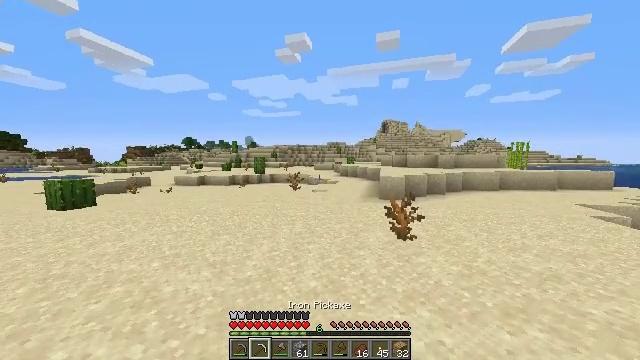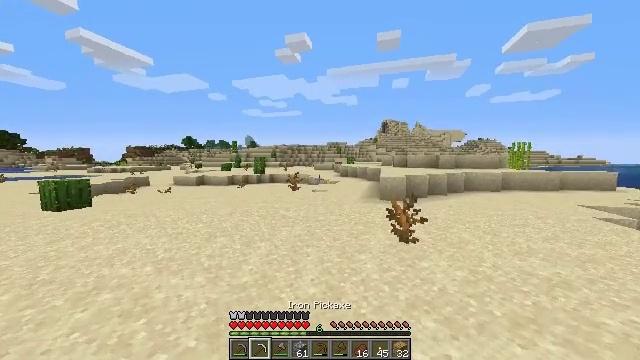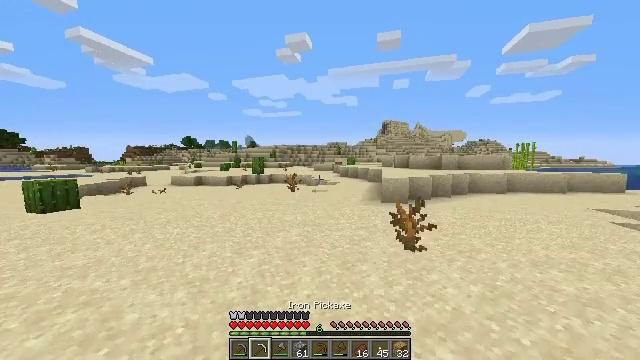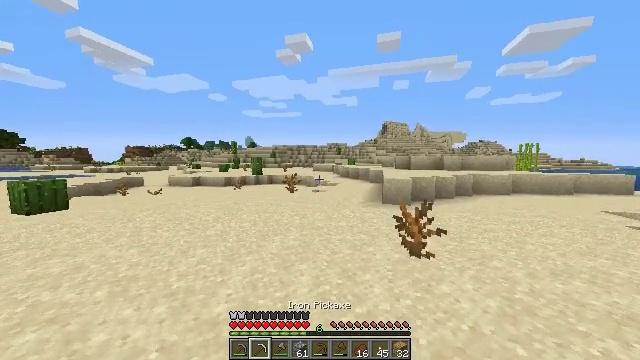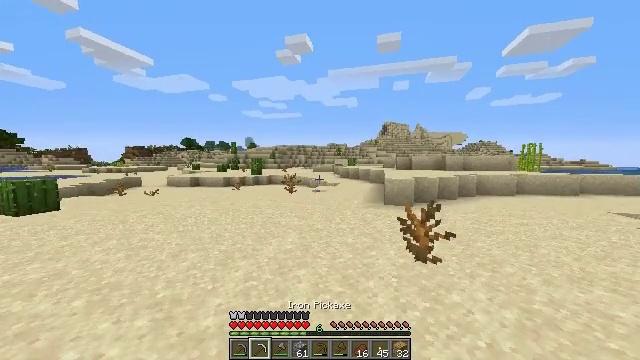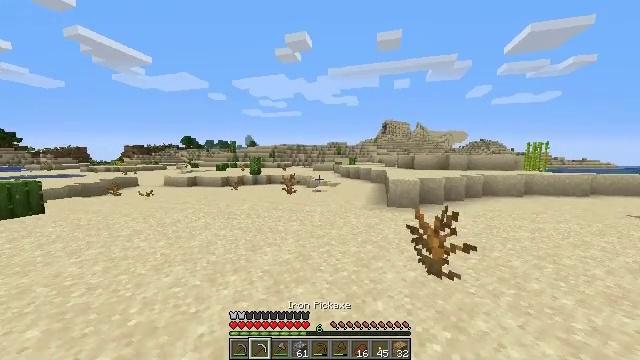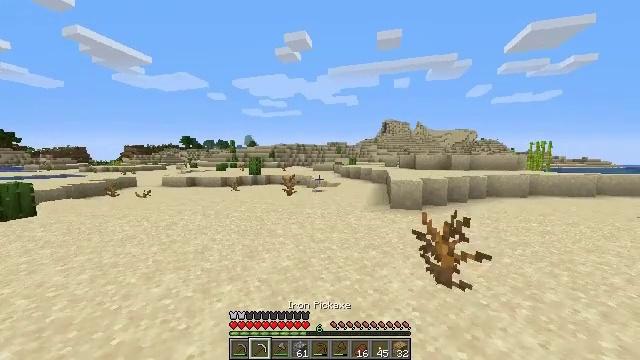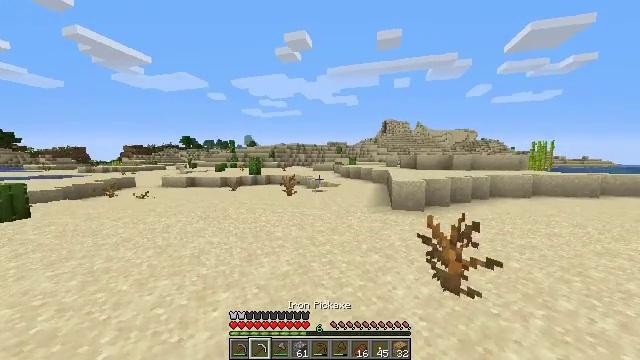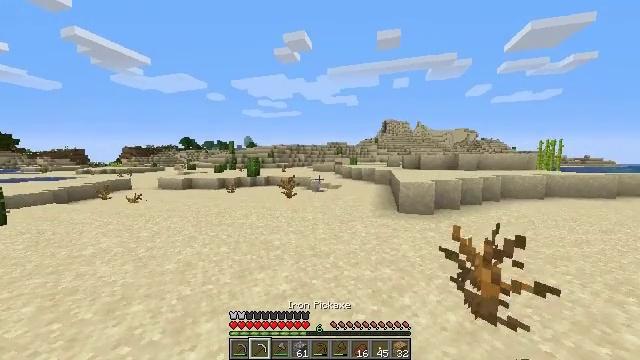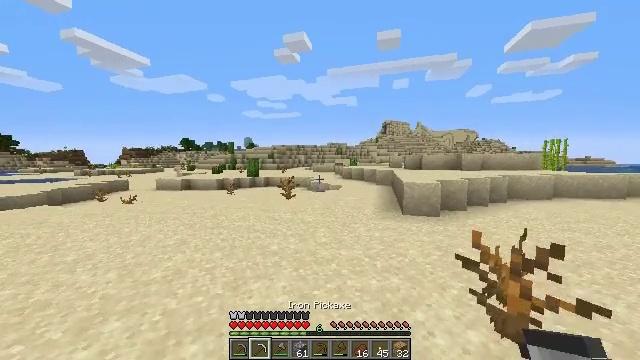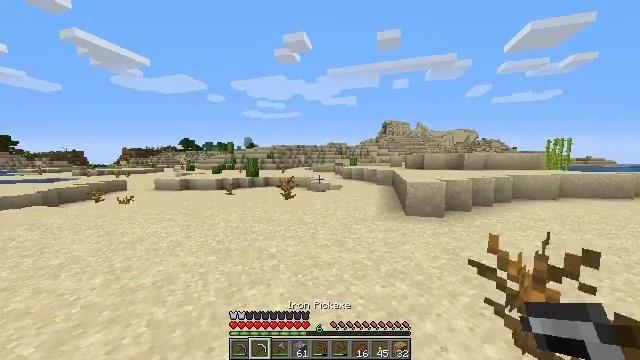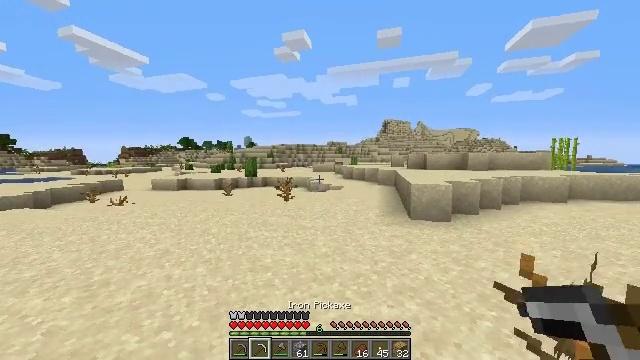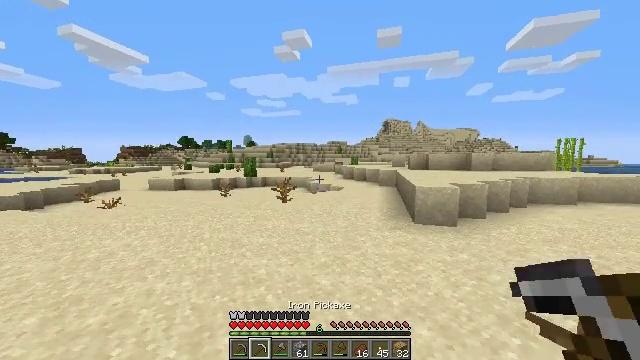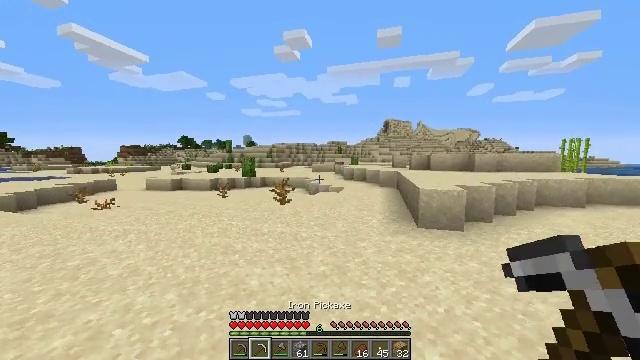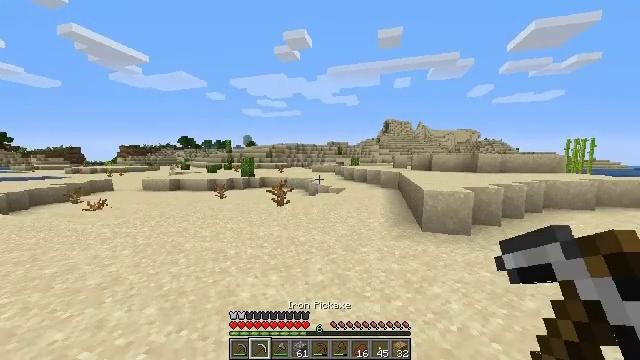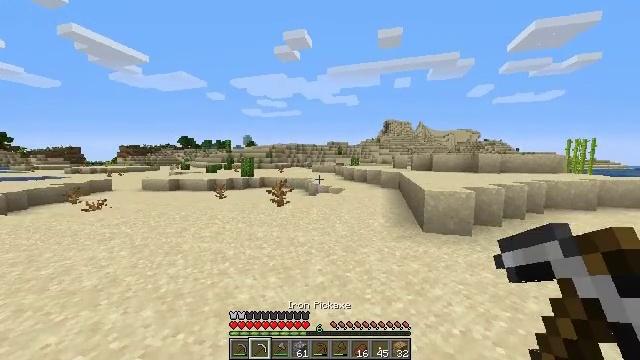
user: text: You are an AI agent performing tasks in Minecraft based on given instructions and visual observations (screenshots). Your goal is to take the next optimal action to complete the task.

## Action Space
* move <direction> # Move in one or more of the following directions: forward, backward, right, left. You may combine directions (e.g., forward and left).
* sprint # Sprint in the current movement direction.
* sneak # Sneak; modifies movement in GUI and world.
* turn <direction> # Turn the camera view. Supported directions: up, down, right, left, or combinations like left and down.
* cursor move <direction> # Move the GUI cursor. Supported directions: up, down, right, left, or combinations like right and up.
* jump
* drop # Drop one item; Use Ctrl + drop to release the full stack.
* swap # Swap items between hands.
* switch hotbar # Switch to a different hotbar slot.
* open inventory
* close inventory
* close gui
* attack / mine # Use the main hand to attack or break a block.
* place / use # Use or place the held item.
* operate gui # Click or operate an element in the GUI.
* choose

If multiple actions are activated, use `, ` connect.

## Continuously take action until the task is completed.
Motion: motion action
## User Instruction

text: Break the sand block.
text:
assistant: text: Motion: move forward, sprint
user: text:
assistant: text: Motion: move forward, sprint
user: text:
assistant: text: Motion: move forward, sprint
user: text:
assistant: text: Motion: move forward, sprint
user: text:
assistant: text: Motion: move forward, sprint
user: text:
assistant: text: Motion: move forward, sprint
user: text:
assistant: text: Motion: move forward, sprint
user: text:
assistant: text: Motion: move forward, sprint
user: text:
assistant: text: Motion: move forward, sprint
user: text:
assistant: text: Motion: move forward, sprint
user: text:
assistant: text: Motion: move forward, sprint
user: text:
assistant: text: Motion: move forward, sprint
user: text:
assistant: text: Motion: move forward, sprint
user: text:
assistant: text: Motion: move forward, sprint
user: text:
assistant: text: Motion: move forward, sprint
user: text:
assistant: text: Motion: move forward, sprint
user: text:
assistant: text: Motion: move forward, sprint
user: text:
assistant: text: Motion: move forward, sprint
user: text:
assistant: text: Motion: move forward, sprint
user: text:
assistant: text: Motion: move forward, sprint
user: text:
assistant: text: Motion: move forward, sprint
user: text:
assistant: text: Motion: move forward, sprint
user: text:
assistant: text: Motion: move forward, sprint
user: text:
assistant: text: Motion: move forward, sprint
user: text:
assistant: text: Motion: move forward, sprint
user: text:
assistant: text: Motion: move forward, sprint
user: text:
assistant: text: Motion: move forward, sprint
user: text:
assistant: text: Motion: move forward, sprint
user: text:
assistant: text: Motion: move forward, sprint
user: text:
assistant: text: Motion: move forward, sprint